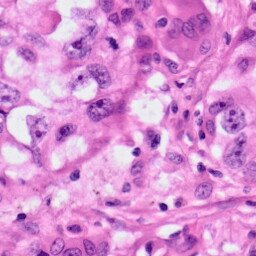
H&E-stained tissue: Lung